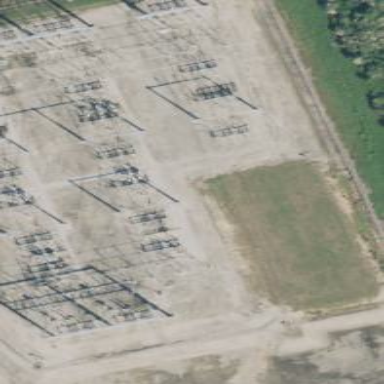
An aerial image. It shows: Outdoor power substation surrounded by fence. This substation operates at the transmission level.